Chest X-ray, AP view. Patient: 30 years old, sex F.
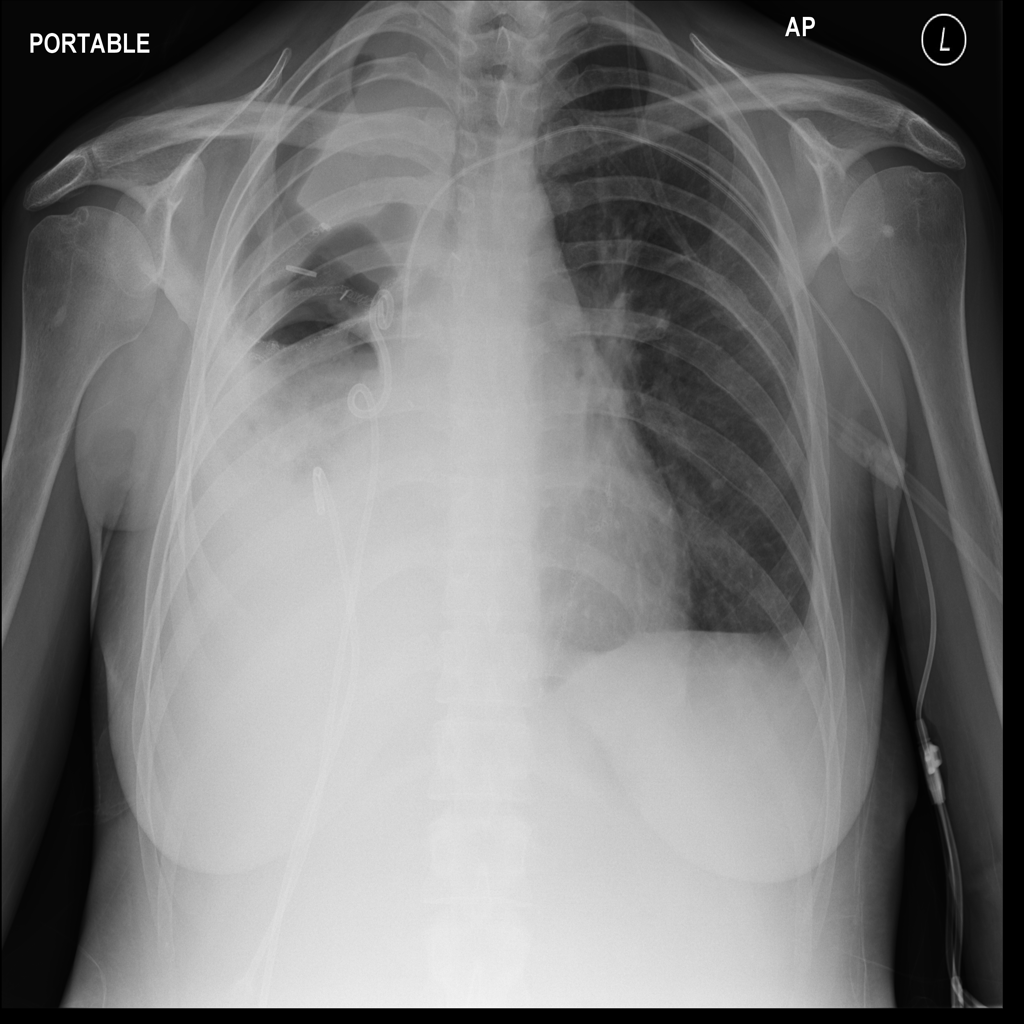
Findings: Consolidation, Effusion, Pneumothorax